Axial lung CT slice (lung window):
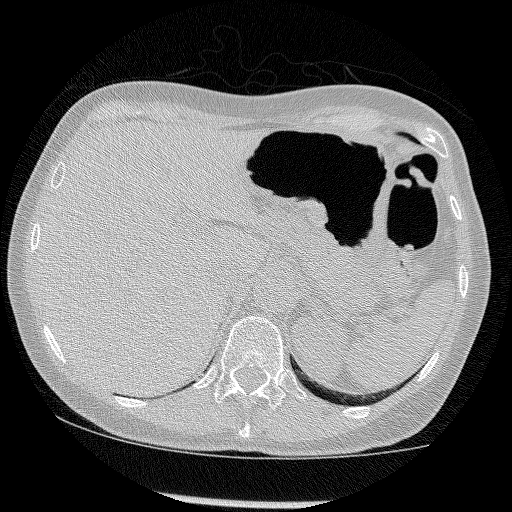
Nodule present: no